Question: I am trying to produce a plot of theta vs. omega (theta on the x-axis, omega on the y-axis) and the plot I am generating looks ok except for stray horizontal lines that seem to span from -pi to pi. Does anyone know what causes this to happen, or how to remove them?

Thanks
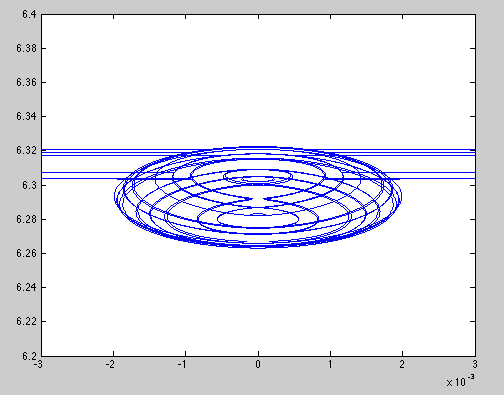
Answer: Unless you provide your code, we won't be able to provide the good answer. These methods might help, though:
- ''bx'''plot'- 'A(A>2)=NaN'